Question: I've added the HTML 5 version of the Facebook like box to our site.
However when you actually press the button the box which is normally 450 pixels wide is showing only as 49 pixels wide.
This means when you press it, you can't actually share it :(
Example image below:

Live example here: <URL>
Any ideas what is causing this? I've tried the overflows and widths etc and got nowhere :(
Matt
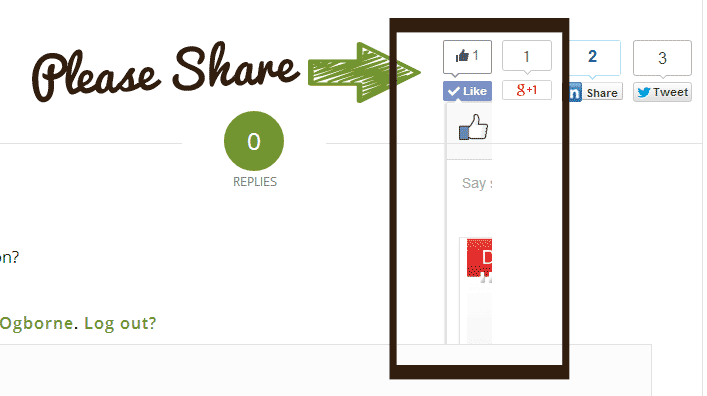
Answer: The iframe that facebook gennerates has a max-width:100% applied to it from your css. Since the span parent of that iframe has a width of 47px, the iframe max-width is 100% of the parent element its contained in- 47px. This max-width overrides the width property.
I unchecked max-width:100% in developer tools and it shows up. (Although, the background is transparent). I hope this helps!